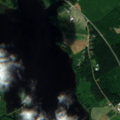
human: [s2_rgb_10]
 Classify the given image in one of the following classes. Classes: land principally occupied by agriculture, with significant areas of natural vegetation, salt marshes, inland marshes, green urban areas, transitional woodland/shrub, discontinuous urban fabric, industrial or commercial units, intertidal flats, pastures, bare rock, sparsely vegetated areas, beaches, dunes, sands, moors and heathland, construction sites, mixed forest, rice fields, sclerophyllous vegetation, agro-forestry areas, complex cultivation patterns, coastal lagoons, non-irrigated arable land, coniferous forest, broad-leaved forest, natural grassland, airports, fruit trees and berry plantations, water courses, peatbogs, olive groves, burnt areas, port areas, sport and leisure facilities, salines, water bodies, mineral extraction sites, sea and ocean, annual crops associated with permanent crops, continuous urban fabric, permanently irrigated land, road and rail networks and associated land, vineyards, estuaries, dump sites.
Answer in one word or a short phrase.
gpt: non-irrigated arable land, mixed forest, transitional woodland/shrub, water bodies